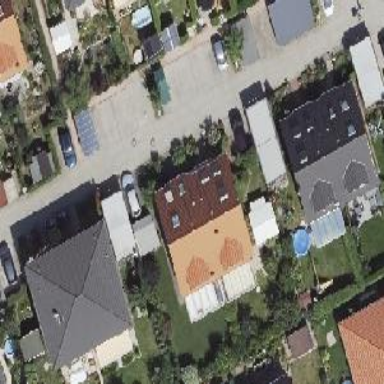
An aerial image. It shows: Semi-detached house with gabled roof.